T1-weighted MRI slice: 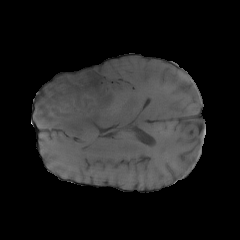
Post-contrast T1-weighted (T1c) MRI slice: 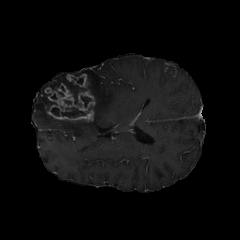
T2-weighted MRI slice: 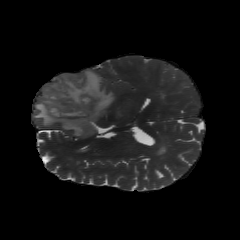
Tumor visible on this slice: yes